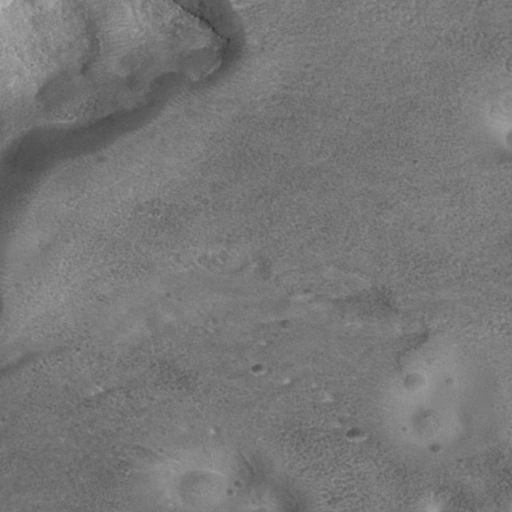
Classes present: Background, Cone